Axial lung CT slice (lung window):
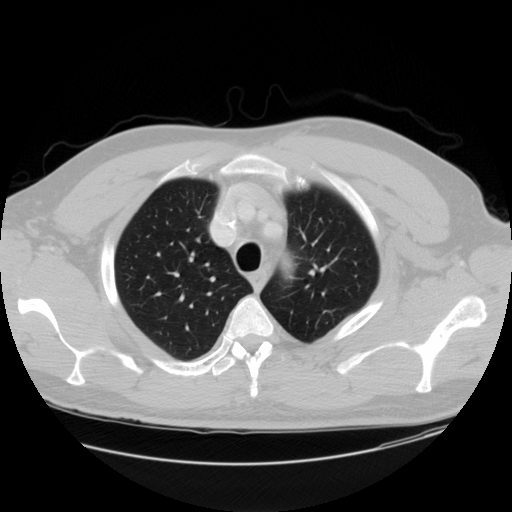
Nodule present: no